Interaction volume radius: 5 \u00c5
Interaction volume height: 15 \u00c5
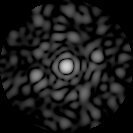
Disorder parameter: 0.8479